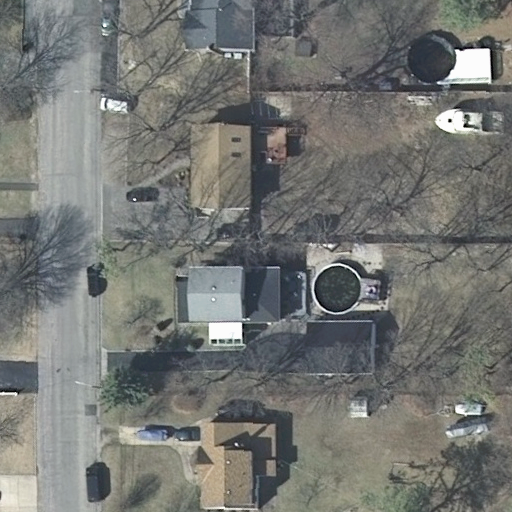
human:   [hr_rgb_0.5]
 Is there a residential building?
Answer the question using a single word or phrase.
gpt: yes

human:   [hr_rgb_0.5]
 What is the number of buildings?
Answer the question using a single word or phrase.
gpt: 5

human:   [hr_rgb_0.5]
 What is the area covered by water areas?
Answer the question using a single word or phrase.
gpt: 0m2

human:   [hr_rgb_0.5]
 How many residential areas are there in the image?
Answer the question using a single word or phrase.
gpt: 1

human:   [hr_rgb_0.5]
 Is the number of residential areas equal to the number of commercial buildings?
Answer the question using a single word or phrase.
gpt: no

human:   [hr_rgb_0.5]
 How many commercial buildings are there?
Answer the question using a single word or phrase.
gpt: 0

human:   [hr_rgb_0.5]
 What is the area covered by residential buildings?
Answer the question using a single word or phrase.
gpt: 776m2

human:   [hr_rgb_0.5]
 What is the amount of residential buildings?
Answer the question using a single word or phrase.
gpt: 5

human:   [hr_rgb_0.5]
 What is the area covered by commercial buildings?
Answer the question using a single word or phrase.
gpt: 0m2

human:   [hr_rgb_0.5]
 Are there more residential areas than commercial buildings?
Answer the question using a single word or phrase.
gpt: yes

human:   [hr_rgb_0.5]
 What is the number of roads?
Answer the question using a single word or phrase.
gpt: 1

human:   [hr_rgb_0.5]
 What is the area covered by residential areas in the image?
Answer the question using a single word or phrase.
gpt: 10599m2

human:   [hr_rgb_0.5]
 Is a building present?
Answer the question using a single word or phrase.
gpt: yes

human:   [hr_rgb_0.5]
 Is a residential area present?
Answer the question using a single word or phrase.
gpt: yes

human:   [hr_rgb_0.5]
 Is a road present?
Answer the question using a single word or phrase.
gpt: yes

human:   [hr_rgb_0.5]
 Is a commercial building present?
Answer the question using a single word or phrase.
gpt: no

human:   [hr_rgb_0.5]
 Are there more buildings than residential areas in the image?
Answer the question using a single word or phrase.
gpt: yes

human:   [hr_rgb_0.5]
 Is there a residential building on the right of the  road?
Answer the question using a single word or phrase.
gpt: yes

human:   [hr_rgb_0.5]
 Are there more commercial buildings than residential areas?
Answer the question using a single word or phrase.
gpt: no

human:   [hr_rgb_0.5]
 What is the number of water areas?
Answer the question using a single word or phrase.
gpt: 0

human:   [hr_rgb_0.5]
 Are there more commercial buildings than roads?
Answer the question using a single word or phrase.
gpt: no

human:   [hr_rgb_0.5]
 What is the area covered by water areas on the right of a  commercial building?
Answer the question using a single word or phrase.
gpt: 0m2

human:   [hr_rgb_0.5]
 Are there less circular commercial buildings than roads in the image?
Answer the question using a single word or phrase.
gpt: yes

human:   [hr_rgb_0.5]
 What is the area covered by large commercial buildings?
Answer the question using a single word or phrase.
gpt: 0m2

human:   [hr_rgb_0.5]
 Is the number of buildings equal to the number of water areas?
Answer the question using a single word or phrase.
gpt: no

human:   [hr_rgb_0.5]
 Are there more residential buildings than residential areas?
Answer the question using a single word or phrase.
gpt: yes

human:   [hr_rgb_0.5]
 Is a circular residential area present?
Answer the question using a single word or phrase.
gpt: no

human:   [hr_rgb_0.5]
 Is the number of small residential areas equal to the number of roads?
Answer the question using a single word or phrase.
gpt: no

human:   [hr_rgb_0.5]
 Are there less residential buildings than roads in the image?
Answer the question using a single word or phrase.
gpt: no

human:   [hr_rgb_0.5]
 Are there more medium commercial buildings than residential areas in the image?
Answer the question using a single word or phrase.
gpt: no

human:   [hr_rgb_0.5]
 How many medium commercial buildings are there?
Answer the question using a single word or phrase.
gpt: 0

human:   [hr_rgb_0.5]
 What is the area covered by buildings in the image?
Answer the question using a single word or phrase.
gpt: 776m2

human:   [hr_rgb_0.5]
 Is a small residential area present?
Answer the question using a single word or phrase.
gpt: no

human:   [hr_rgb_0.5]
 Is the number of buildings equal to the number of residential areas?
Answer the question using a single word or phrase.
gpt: no

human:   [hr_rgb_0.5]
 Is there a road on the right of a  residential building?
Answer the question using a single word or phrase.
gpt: no

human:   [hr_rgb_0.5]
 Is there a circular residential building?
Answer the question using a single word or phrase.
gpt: no

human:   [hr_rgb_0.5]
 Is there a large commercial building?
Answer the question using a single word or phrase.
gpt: no

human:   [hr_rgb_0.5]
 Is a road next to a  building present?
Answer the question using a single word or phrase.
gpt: yes

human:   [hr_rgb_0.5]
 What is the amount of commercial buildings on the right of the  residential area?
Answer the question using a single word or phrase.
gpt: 0

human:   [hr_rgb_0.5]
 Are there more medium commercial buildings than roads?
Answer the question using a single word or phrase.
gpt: no

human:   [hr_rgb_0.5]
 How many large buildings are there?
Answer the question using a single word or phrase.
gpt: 0

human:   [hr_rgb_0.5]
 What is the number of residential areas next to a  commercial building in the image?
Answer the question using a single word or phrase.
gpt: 0

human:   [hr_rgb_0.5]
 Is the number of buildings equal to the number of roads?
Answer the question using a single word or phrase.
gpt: no

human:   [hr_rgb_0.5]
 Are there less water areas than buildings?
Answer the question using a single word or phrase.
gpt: yes

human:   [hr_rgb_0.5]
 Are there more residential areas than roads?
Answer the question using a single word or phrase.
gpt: no

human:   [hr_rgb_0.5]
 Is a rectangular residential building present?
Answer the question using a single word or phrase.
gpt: yes

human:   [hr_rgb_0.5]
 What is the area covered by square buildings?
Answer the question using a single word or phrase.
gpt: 0m2

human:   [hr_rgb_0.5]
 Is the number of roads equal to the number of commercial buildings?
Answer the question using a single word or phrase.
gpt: no

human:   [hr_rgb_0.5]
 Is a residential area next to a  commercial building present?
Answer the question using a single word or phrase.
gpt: no

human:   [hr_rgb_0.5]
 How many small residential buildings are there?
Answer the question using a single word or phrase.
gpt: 1

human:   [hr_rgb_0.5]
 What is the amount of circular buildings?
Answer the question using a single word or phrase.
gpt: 0

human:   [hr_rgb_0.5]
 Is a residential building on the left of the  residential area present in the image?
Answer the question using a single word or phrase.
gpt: no

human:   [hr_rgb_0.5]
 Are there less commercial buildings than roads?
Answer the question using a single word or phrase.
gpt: yes

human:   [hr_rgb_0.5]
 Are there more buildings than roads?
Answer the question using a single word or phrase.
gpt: yes

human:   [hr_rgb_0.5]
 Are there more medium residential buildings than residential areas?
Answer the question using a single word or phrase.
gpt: yes

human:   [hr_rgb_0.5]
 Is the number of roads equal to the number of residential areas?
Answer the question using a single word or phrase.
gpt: yes

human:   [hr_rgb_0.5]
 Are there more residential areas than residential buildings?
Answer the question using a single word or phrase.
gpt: no

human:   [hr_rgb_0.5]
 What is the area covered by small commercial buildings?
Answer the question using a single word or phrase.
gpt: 0m2

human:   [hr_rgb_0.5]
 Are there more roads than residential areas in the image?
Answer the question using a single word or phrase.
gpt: no

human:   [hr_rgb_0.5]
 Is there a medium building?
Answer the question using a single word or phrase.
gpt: yes

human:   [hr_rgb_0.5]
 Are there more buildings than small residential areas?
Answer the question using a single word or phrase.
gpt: yes

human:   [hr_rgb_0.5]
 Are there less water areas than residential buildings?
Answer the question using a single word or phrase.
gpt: yes

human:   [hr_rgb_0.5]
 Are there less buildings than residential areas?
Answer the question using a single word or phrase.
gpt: no

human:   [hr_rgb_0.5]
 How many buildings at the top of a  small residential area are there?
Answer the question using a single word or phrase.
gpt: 0